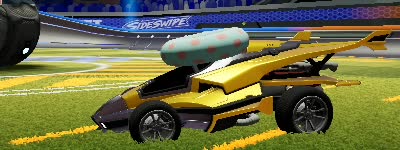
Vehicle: aftershock